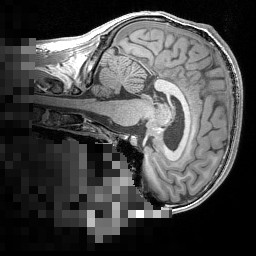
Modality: T1w
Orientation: sagittal
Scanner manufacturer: siemens
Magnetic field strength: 3 T
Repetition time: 1.5 s
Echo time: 0.00291 s